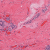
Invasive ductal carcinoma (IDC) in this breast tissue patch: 0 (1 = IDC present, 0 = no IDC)